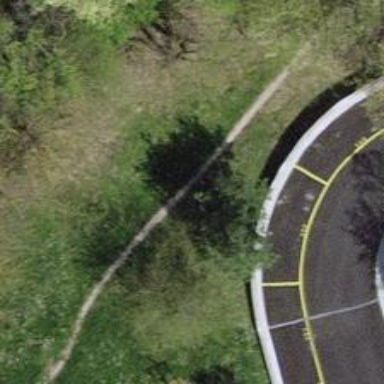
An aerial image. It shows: Unpaved path.